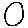
Label: circle